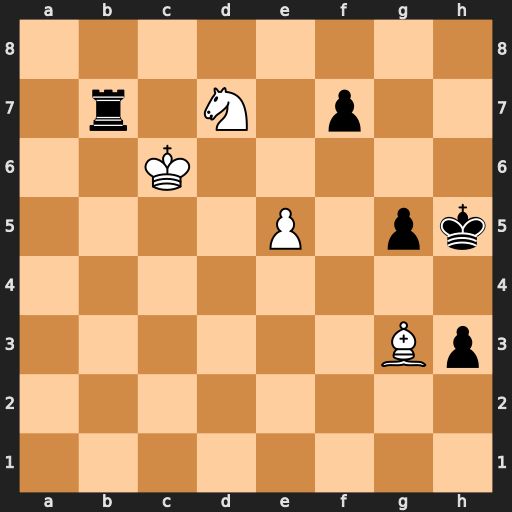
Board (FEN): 8/1r1N1p2/2K5/4P1pk/8/6Bp/8/8
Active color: w
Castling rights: -
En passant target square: -
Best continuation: Nf6+ Kg6 Kxb7